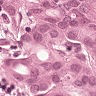
Metastatic tissue present: yes